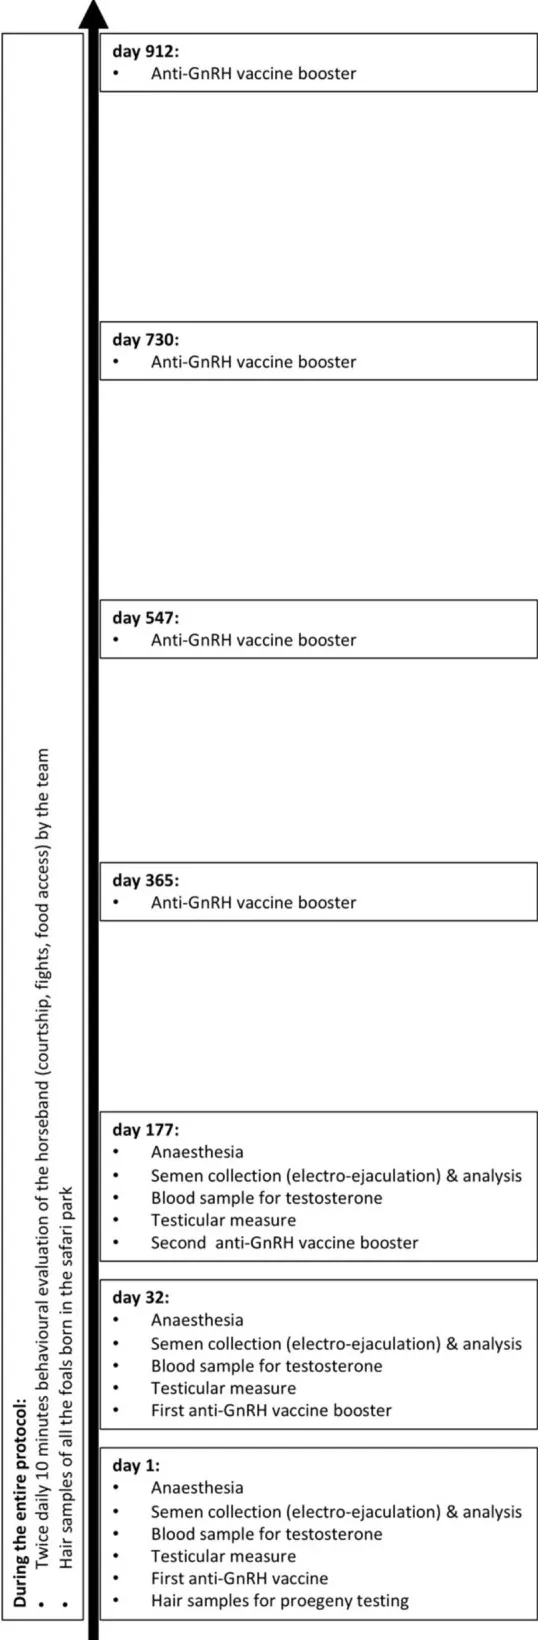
Timeline of the procedures and observations realized on the treated stallion and the Przewalski's horseband.
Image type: chart (chart)